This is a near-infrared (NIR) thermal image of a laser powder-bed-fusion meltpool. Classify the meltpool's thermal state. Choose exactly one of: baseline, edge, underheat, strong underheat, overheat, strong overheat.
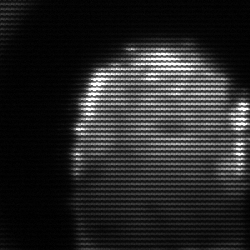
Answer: baseline